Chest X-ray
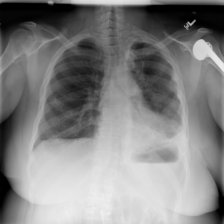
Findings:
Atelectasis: negative
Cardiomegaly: negative
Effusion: negative
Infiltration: negative
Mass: negative
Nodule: negative
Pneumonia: negative
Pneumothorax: negative
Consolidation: negative
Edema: negative
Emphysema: negative
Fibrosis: negative
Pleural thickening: negative
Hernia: negative